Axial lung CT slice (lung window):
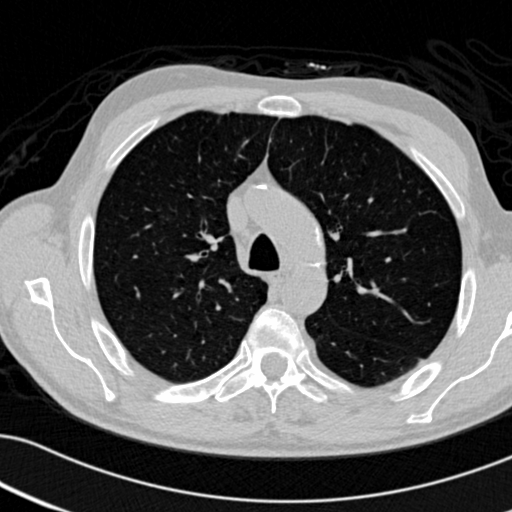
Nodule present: no